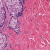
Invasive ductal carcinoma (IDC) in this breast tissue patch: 0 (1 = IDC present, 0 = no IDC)